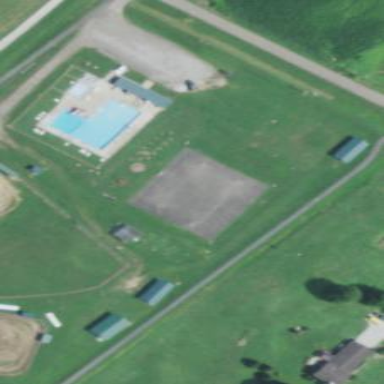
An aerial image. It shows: Basketball court on leisure land pitch.